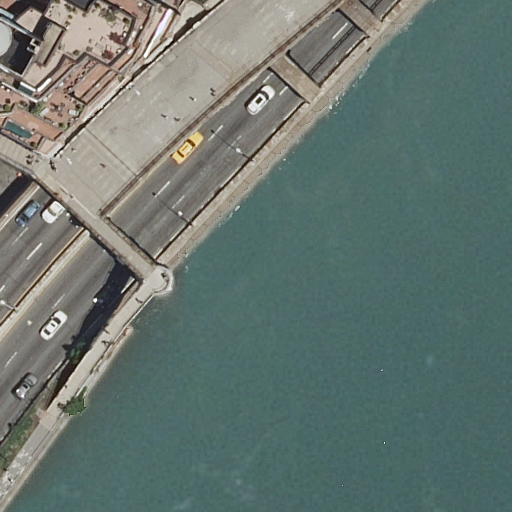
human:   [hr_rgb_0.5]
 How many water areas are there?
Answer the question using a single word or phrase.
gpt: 1

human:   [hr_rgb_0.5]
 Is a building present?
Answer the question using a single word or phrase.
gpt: yes

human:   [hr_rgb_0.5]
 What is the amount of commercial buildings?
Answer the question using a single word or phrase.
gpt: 0

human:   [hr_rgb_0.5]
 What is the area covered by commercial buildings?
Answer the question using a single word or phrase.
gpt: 0m2

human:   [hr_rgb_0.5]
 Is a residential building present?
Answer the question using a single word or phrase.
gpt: yes

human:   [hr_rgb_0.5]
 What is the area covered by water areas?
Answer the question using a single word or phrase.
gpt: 6382m2

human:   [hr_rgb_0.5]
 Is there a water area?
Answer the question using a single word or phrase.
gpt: yes

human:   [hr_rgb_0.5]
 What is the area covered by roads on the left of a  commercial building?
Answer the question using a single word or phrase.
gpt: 0m2

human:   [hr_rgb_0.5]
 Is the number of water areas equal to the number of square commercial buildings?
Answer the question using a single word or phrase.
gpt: no

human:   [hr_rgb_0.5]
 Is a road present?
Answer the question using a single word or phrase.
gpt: yes

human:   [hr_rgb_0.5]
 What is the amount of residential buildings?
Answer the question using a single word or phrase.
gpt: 2

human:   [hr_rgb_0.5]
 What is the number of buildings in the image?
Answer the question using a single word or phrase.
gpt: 2

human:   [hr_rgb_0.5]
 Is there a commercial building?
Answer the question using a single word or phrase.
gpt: no

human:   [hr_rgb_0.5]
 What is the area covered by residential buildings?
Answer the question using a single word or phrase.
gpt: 726m2

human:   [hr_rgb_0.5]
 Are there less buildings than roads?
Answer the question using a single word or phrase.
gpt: yes

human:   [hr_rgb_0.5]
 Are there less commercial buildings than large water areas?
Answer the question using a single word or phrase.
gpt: yes

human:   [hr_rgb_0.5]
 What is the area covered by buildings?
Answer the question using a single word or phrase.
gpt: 726m2

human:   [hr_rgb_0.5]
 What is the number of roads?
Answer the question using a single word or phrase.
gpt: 8

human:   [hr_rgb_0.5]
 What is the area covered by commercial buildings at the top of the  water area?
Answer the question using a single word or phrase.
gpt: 0m2

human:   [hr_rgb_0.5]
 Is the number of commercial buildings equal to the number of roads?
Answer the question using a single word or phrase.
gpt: no

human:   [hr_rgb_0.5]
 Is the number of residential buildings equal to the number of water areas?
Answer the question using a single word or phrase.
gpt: no

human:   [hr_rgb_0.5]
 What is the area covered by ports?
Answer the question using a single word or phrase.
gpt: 0m2

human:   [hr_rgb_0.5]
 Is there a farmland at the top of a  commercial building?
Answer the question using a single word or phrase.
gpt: no

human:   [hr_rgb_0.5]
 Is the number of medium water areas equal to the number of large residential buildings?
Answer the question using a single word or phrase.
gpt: no

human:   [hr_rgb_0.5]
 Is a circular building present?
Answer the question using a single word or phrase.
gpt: no

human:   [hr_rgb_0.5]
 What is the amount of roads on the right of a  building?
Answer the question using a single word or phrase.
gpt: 8

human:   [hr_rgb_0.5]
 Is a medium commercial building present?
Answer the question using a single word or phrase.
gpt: no

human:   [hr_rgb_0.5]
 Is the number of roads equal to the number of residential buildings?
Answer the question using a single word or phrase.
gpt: no

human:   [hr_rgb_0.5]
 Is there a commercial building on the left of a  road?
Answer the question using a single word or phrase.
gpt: no

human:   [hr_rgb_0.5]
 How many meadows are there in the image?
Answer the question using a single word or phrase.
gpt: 0

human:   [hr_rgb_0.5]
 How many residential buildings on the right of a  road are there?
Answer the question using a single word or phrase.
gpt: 0

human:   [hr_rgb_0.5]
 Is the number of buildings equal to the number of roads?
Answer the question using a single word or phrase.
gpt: no

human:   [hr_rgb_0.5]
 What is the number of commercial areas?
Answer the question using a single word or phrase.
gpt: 0

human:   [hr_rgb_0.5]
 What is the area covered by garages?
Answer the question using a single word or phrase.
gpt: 0m2

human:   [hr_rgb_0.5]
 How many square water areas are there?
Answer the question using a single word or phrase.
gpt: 0

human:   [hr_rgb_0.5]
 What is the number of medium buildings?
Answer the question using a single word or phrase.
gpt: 1

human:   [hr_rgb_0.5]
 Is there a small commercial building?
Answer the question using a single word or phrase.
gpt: no

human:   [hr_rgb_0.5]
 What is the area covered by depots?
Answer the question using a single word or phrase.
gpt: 0m2

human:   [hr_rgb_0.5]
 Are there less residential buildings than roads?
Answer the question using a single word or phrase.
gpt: yes

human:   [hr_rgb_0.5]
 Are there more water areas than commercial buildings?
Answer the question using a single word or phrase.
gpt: yes

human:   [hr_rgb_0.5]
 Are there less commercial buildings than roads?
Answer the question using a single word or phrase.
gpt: yes

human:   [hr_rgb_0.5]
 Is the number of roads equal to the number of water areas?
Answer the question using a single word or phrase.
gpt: no

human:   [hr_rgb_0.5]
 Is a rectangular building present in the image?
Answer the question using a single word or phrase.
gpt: yes

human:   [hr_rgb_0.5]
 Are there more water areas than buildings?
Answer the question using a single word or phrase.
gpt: no

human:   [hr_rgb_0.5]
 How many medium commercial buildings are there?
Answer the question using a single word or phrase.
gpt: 0

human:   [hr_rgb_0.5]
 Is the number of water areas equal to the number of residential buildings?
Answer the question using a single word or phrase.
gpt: no

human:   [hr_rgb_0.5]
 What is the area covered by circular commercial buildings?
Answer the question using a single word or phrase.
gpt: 0m2

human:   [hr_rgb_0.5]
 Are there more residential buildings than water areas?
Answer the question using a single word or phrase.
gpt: yes

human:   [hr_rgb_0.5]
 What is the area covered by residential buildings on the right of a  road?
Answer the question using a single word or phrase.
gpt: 0m2

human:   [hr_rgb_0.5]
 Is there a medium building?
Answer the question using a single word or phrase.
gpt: yes

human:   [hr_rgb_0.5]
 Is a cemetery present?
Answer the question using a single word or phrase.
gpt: no

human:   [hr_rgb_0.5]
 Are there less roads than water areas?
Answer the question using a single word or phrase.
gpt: no

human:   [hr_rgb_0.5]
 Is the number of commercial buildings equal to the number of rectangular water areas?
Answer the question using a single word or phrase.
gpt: yes

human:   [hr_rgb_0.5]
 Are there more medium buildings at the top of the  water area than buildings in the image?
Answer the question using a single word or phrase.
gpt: no

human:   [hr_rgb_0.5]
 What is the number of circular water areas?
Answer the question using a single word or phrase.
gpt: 0

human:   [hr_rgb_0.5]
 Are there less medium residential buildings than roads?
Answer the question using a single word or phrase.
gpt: yes

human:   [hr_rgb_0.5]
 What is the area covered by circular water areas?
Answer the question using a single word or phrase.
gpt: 0m2

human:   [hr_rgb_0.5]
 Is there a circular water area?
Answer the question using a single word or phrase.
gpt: no

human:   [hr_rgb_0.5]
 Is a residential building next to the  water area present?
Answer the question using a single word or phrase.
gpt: yes

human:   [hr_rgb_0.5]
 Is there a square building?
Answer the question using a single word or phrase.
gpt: no

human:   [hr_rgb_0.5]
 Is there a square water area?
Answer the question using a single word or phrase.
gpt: no

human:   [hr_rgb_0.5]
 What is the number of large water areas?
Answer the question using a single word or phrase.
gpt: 1

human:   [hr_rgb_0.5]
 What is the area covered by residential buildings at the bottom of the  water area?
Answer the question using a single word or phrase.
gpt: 0m2

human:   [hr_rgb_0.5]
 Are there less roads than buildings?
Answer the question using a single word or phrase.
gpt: no